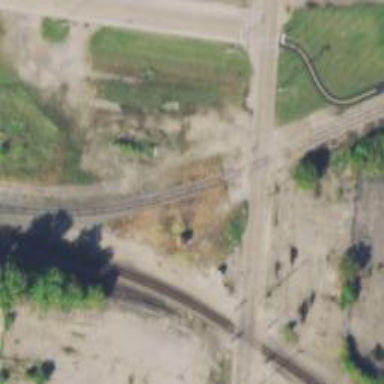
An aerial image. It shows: Level crossing with light signals and saltire markings.